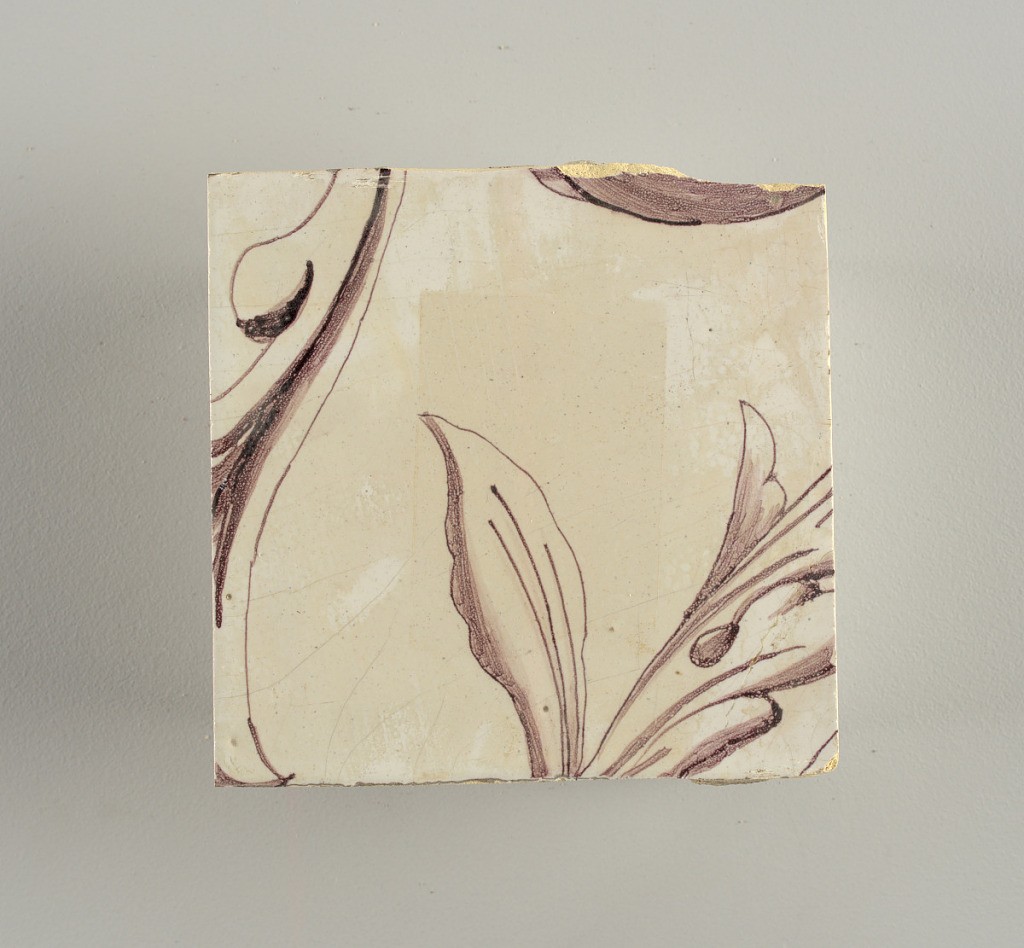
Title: Wall facing
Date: ca. 1725
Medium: tin-glazed earthenware, underglaze
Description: Running design for a frieze or a dado, composed of scrolls of foliage and strapwork, and four repeating motifs--a seated woman in a small upright oval medallion, a putto seated on a rocailled base, and strapwork in axial pattern.  The various panels, A to F, show various repeats of the same design, all being five tiles high and a varying number of tiles wide.